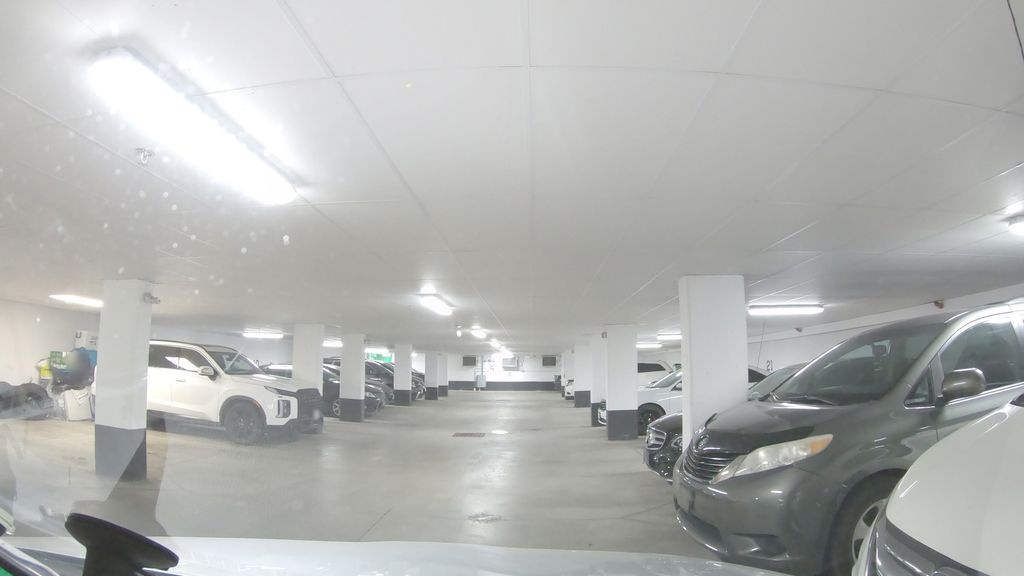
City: toronto